Question: I'm working on a javascript application where I draw a map using polygons on a html canvas, these polygons have different colors and shadows depending on what they represent.
For example, forests are represented by a green fill color with a large shadow, of course not all forests are connected to each other, but do sometimes get really close to other forest polygons.
The problem is now that in some cases the shadow of one forest is drawn on top of another forest, which kills the whole effect.
Is there a way to fill all those (for example) forest polygons at once to make sure the shadow (and other styling) is correct?
Or what could be another solution to solve this issue?
Current situation:

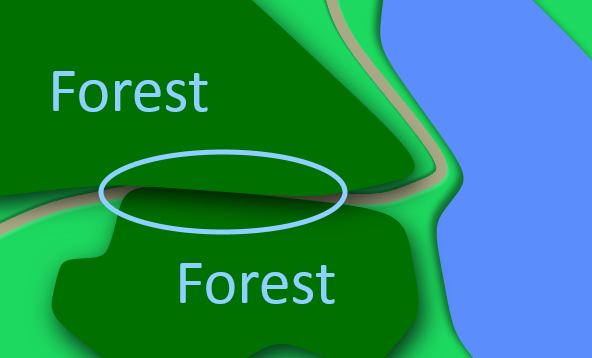
Answer: It looks like I found a very simple way of achieving my goal,
It's possible to create multiple polygons before actually filling them, you don't have to start a new path for every single polygon as long as you always go back to the point where you started creating the polygon
Example:
'''
c2.beginPath();
//Create polygon 1
c2.moveTo(8,8); //Move "cursor" to starting position
c2.lineTo(8,16);
c2.lineTo(16,16);
c2.lineTo(16,8);
c2.lineTo(8,8); //End the polygon at the starting position
//Create polygon 2
c2.moveTo(32,8);
c2.lineTo(32,16);
c2.lineTo(48,16);
c2.lineTo(48,8);
c2.lineTo(32,8);
c2.closePath();
//Fill both polygons
c2.fill();
'''